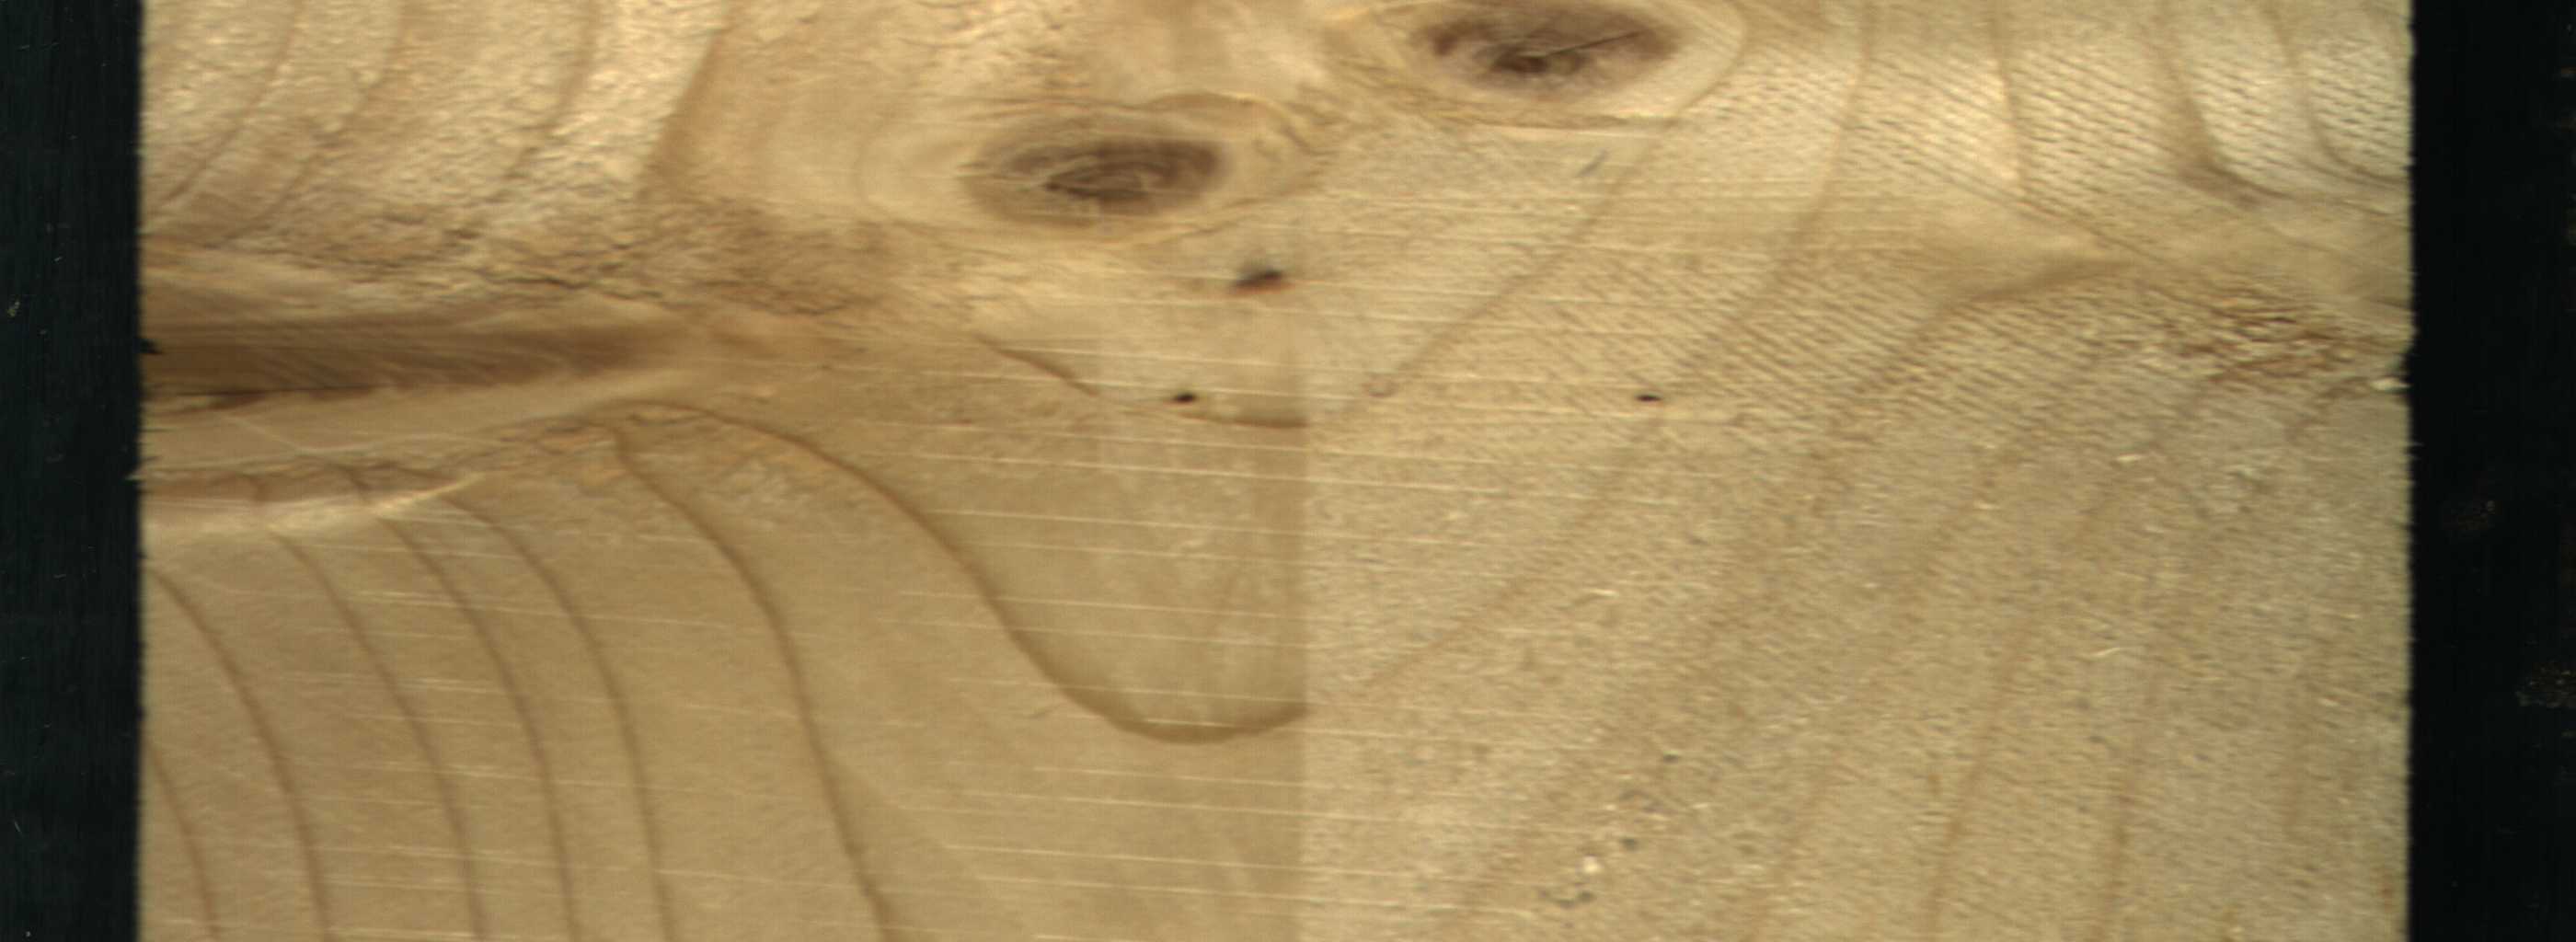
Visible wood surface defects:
knot_with_crack
Dead_Knot
Dead_Knot
Dead_Knot
Live_Knot
Live_Knot
Live_Knot